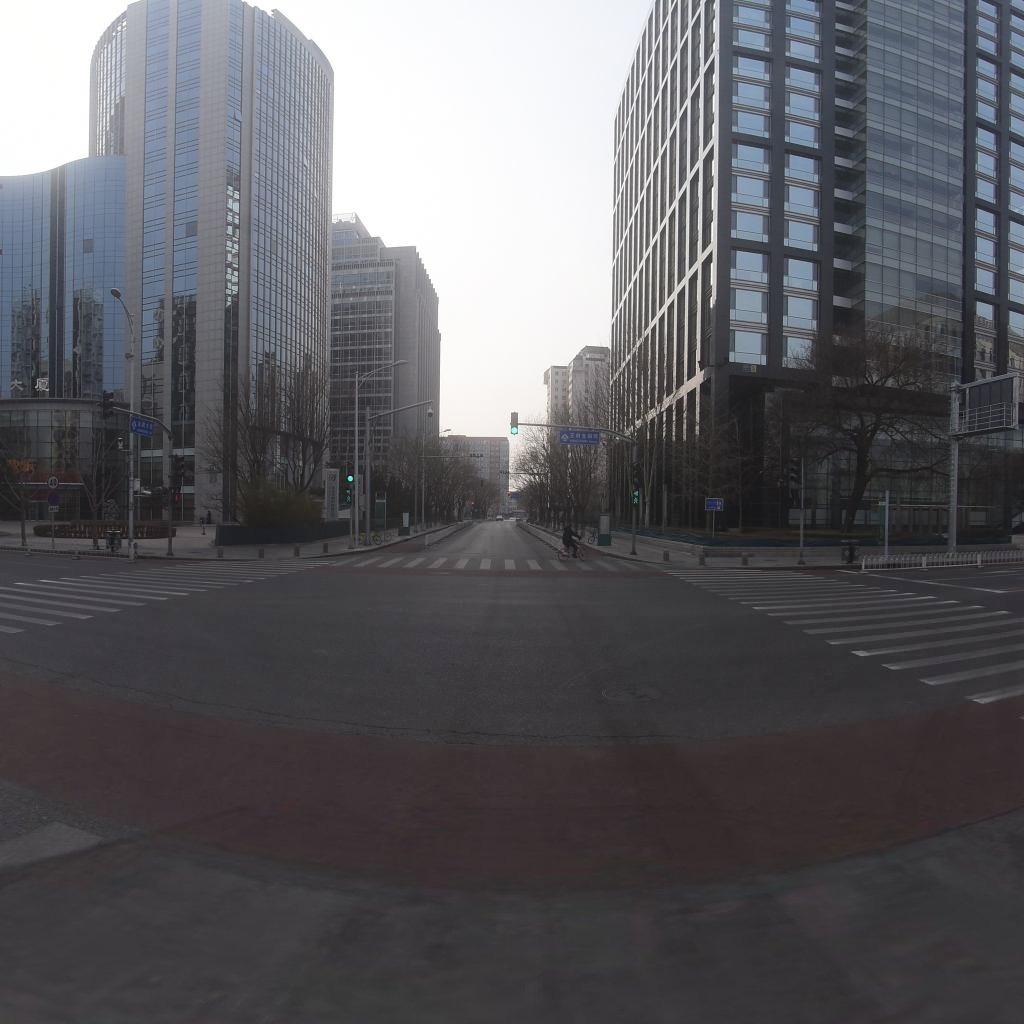
Region: Xicheng
Road damage annotations: transverse crack, manhole cover